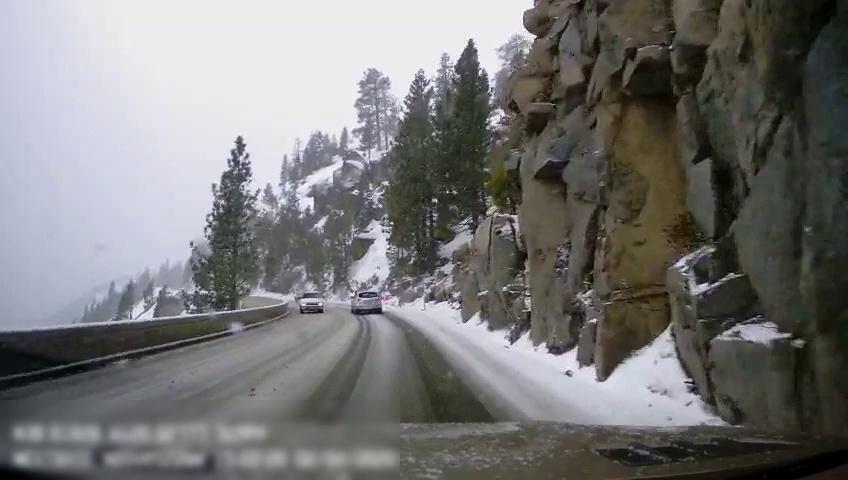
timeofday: Day
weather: Snowy
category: Drivable Space
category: Vehicles | SUV
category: Vehicles | Car
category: Vehicles | SUV